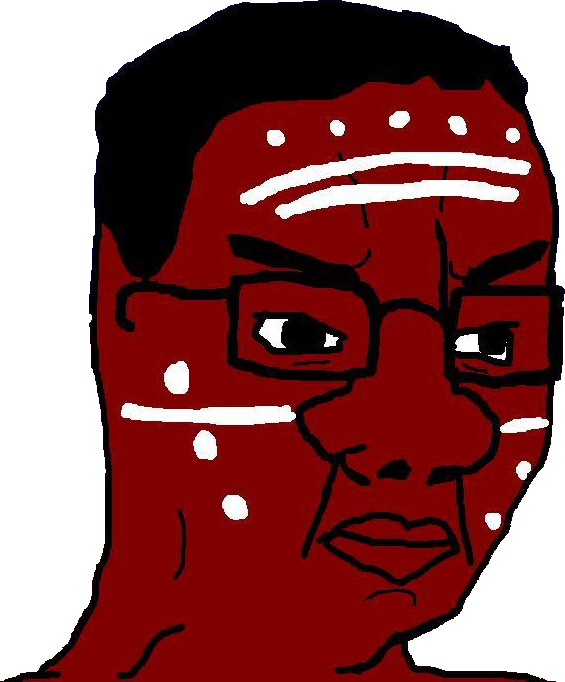
Label: 5_Poljak